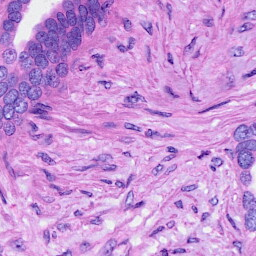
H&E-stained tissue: Ovarian